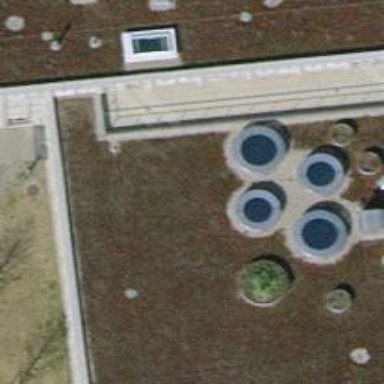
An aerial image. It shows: Police building.